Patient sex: F
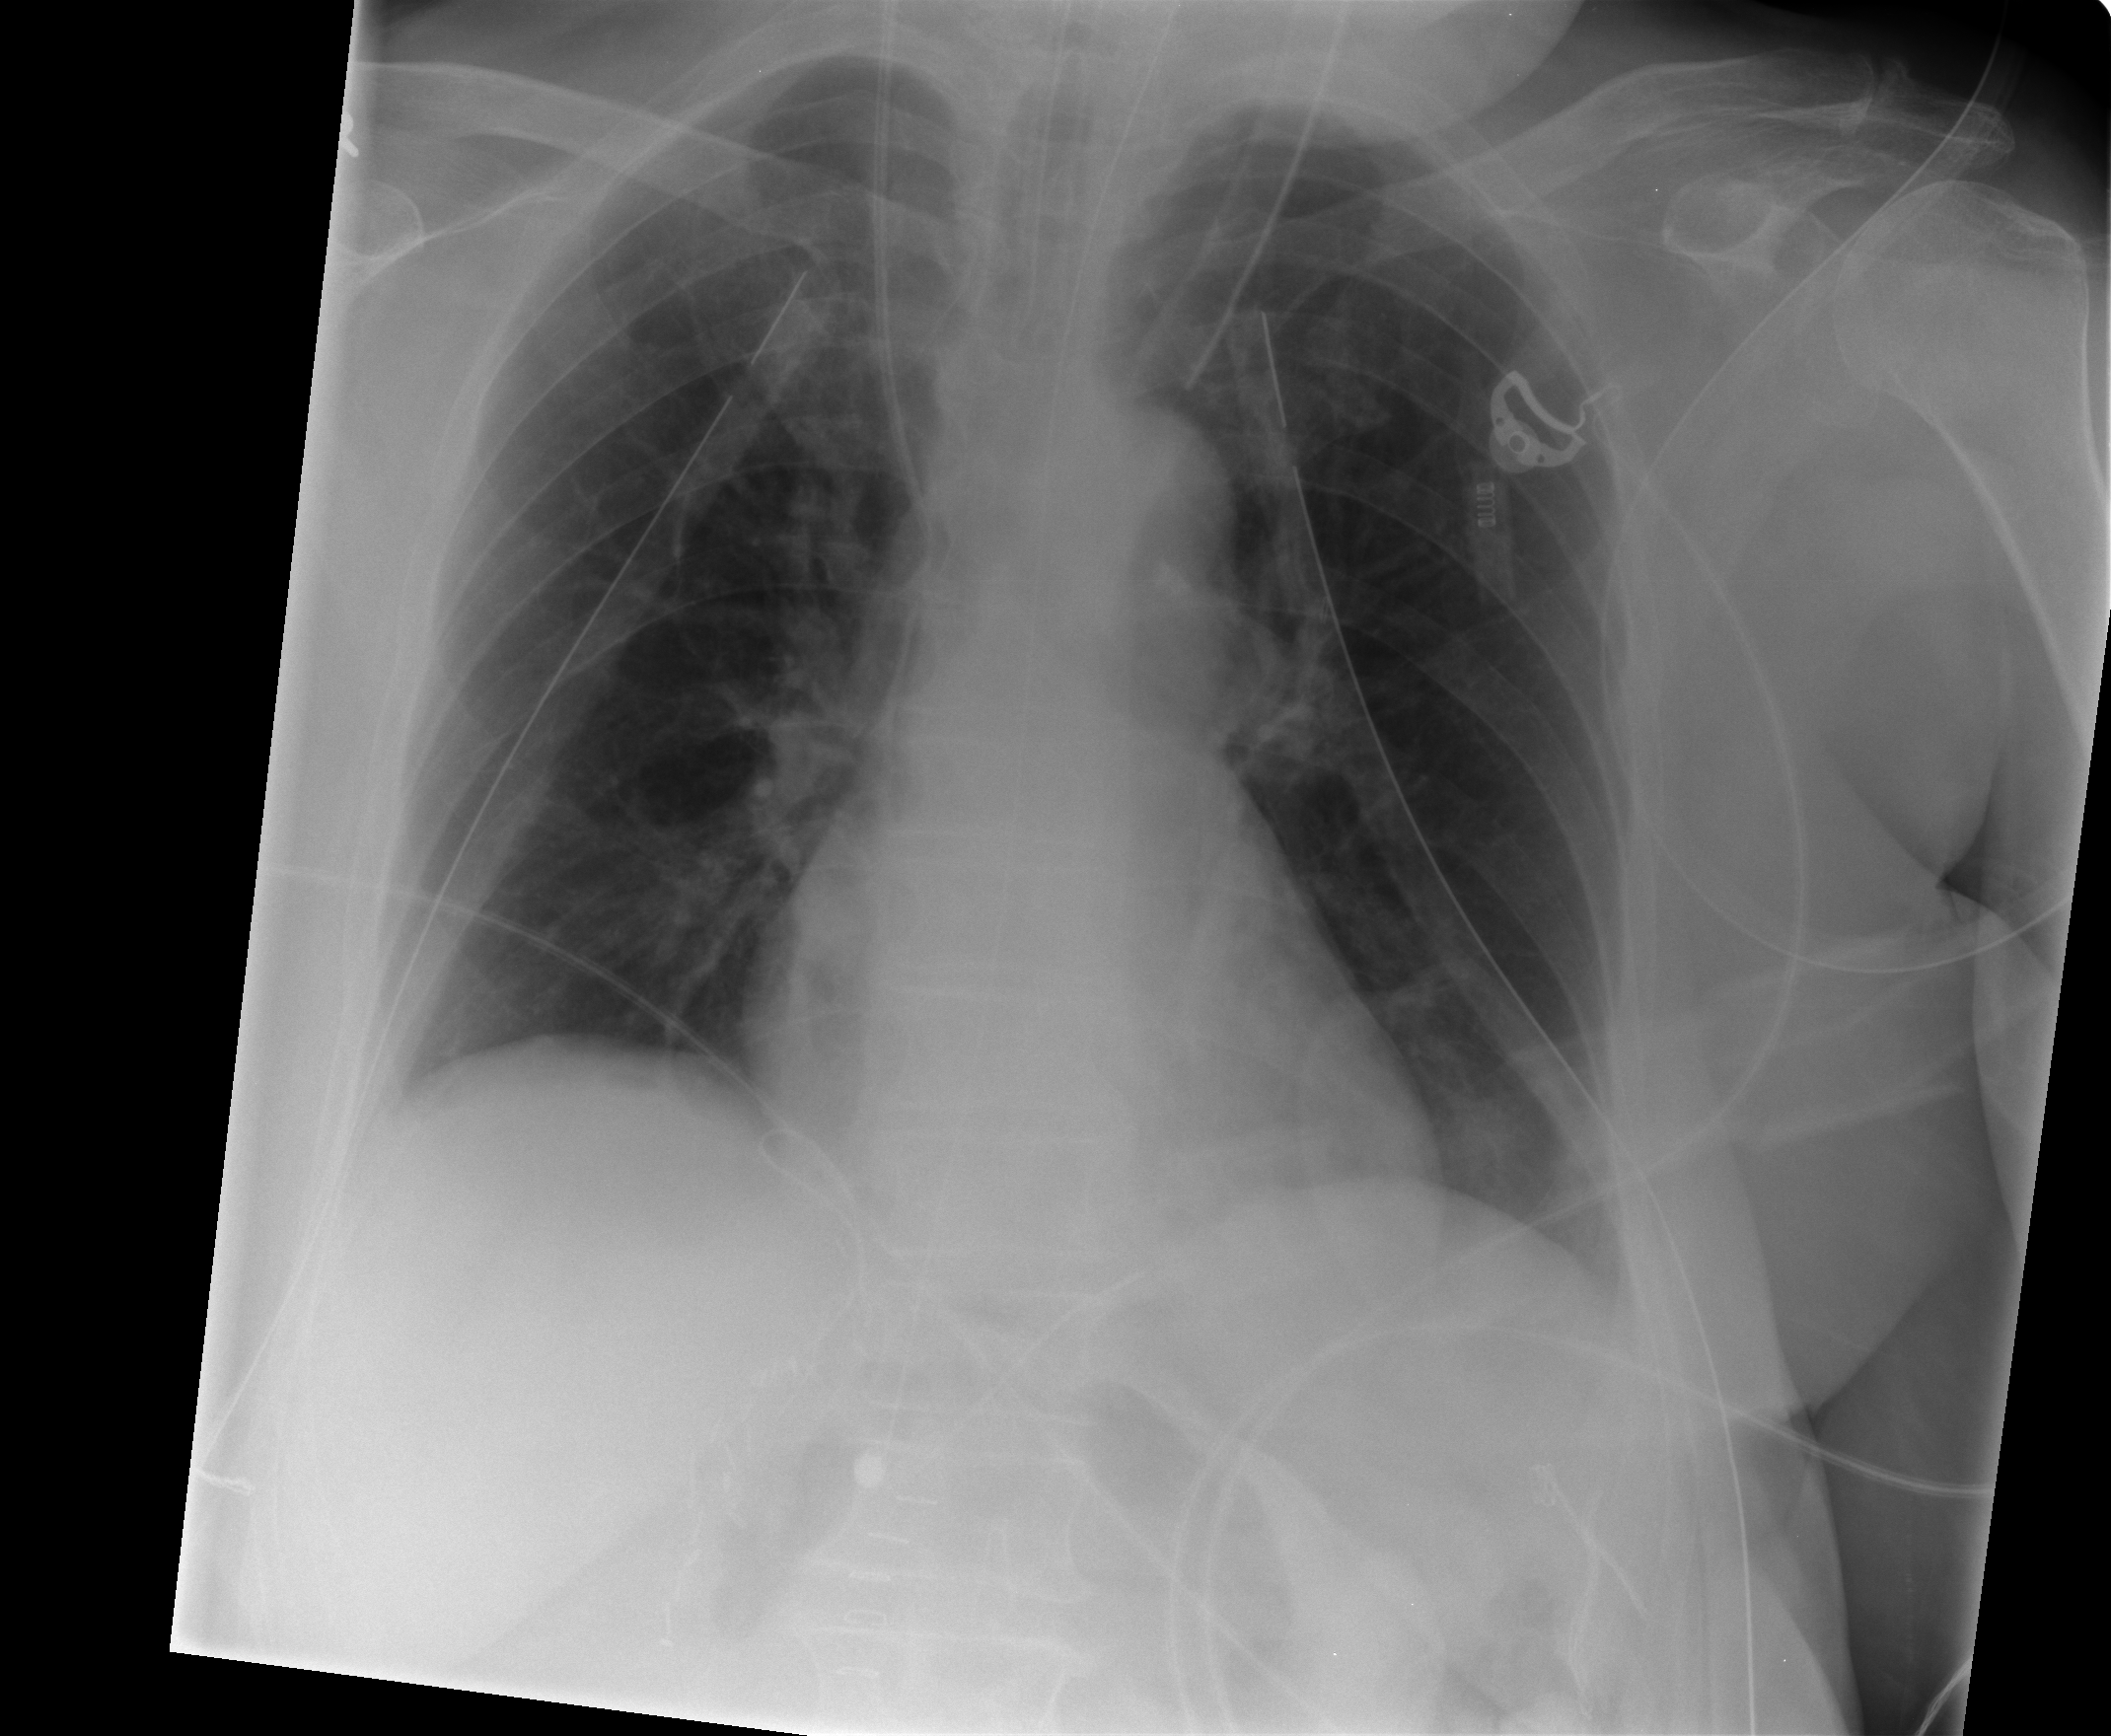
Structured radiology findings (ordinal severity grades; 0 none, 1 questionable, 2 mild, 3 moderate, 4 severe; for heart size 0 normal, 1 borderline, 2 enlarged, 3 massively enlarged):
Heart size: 0
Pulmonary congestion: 1
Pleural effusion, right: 1
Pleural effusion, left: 1
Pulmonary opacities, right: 0
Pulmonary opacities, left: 0
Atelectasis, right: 0
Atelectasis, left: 0